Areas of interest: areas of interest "Library"
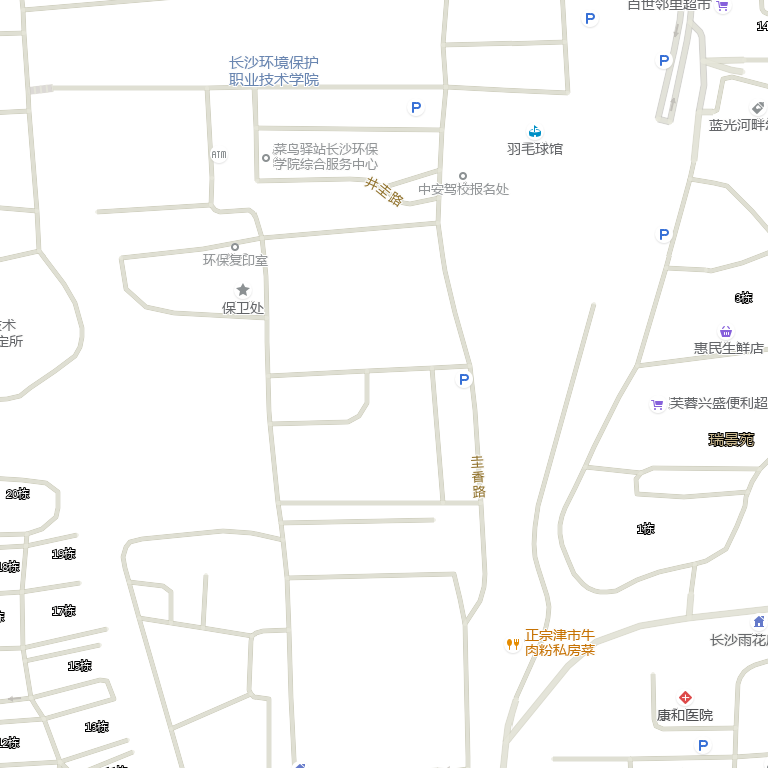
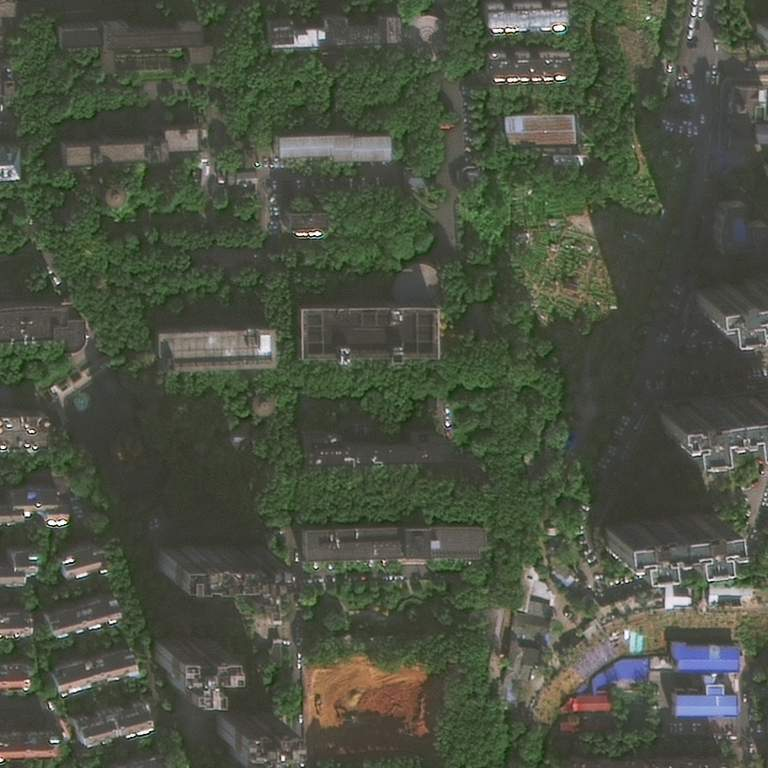